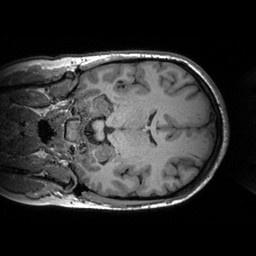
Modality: T1w
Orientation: coronal
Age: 25
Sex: female
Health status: healthy
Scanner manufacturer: siemens
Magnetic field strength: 3 T
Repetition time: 2.53 s
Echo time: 0.00288 s